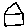
Label: house